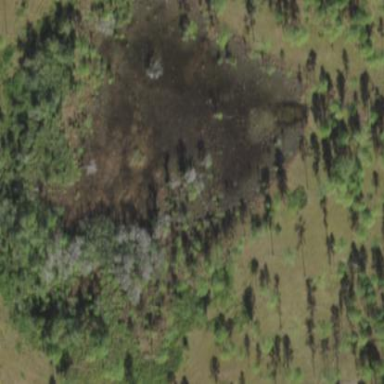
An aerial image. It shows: Marsh wetland.